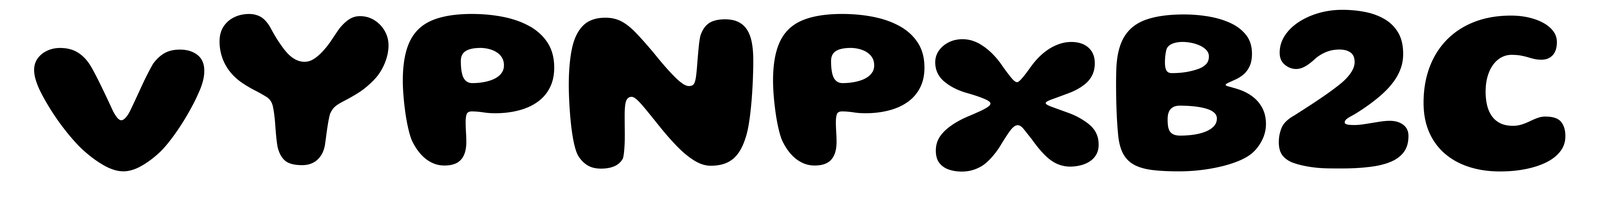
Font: Gluten_Bold